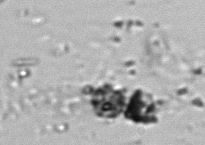
Label: Phaeocystis_debris